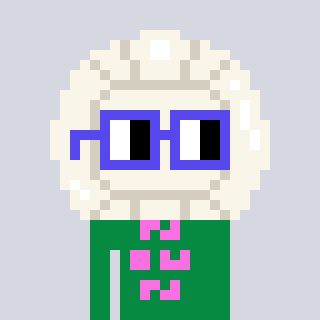
a pixel art character with square blue glasses, a volleyball-shaped head and a green-colored body on a cool background